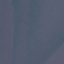
Land use / land cover: SeaLake